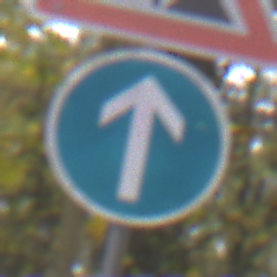
Verkehrszeichen: VorgeschriebeneFahrtrichtungGeradeaus
Zusatzzeichen oben: Arbeitsstelle
Umgebung: Outdoor, Nature
Tageszeit: MorningAfternoon
Wetter: Overcast
Licht: Natural
Jahreszeit: Autumn
Kontrast: LowContrast